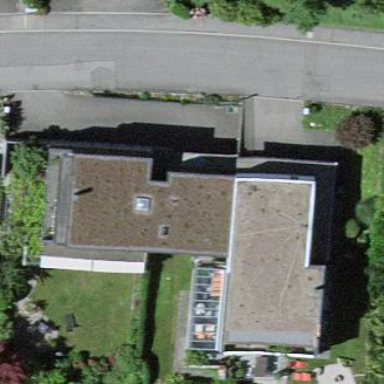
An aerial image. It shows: Building.